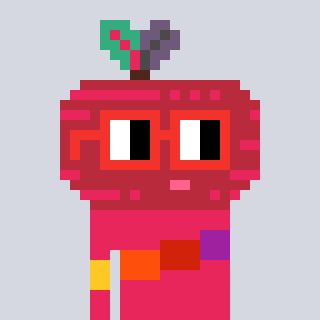
a pixel art character with square red glasses, a beet-shaped head and a redpinkish-colored body on a cool background